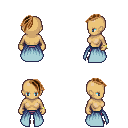
a pixel art fantasy rpg character, female body template, human, tanned skin, overskirt, magenta pants, brown long mohawk hairstyle, bracelets, four views (front, back, left, right), 2x2 character sprite sheet, small pixel art, hard edges, no anti-aliasing